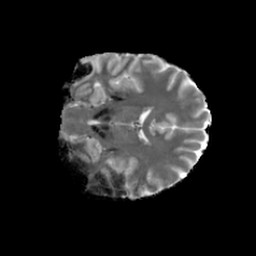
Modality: MD
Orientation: coronal
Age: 24
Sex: female
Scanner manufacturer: siemens
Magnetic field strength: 6.98 T
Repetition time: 7.776 s
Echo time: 0.076 s